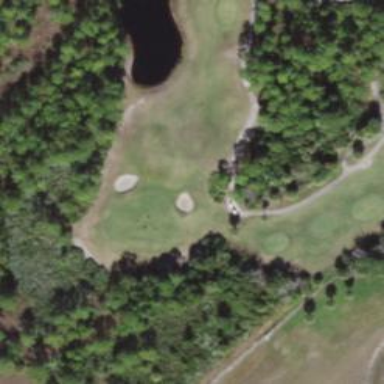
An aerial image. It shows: View of golf hole.